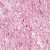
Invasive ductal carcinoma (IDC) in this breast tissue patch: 0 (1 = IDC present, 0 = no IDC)